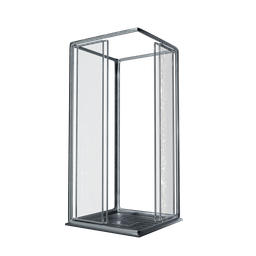
Label: appliances